Field crop: maize
Growth stage: 2
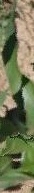
Species: maize